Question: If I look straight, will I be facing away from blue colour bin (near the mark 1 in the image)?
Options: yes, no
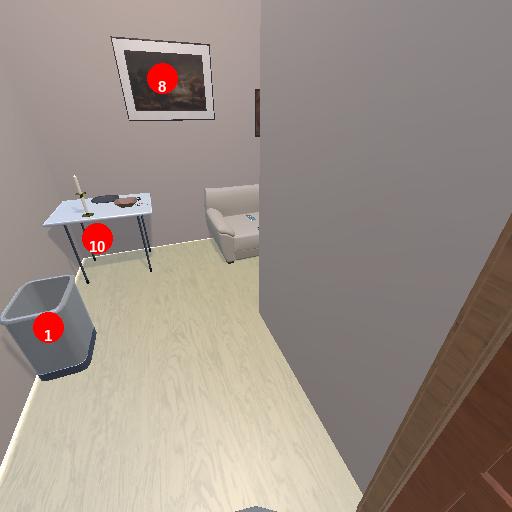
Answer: yes